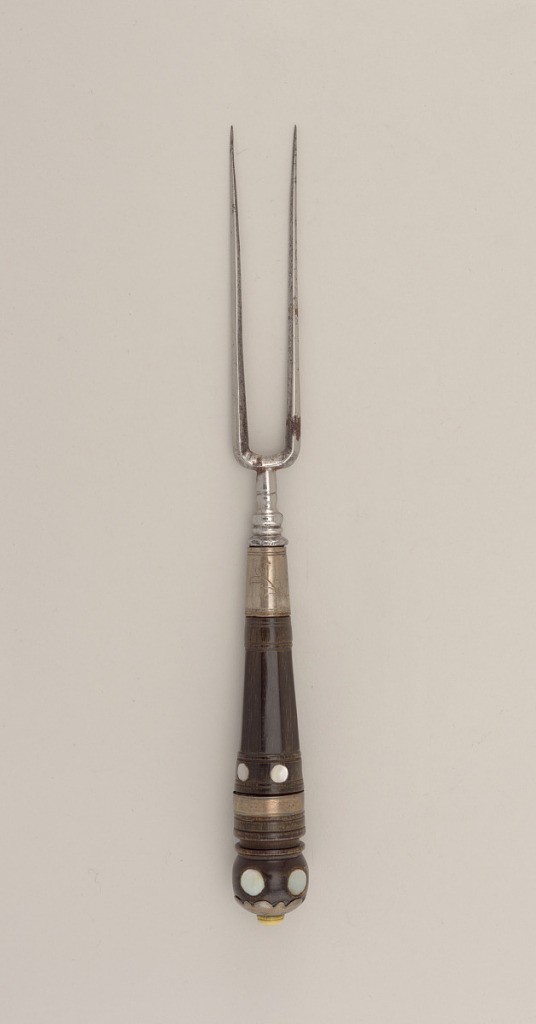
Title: Fork
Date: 1770–1800
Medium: steel, horn, silver, mother-of-pearl, ivory
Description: Fork has two long pointed tines, baluster-shaped neck, silver ferrule decorated with floral pattern. Tapered handle octagonal-shaped in centre, end of handle decorated with horizontal silver band and mother-of-pearl points. Silver mount on top of handle has inscription, ivory knob in centre. The end of handle screwed to the handle; pepper container.